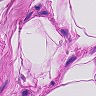
Metastatic tissue present: no